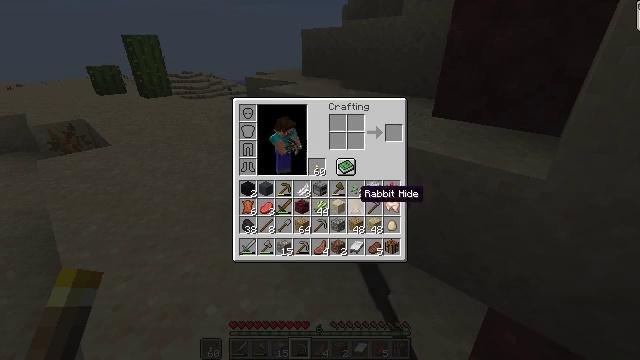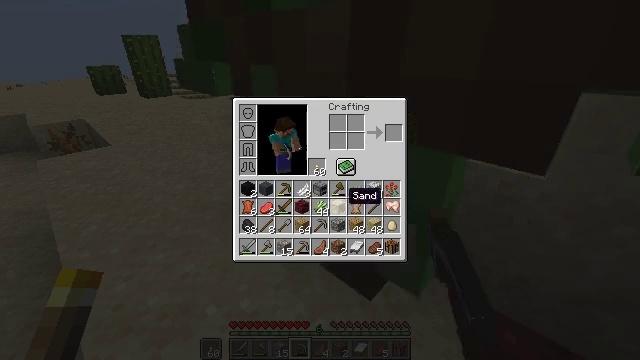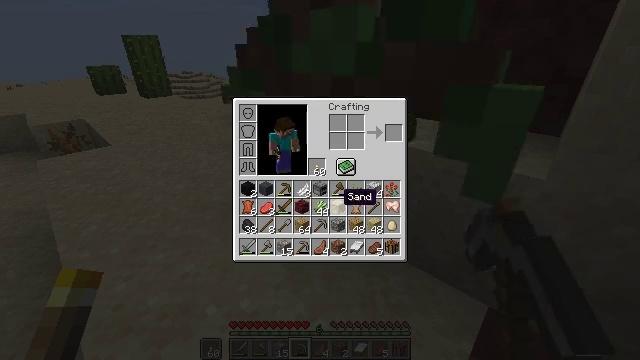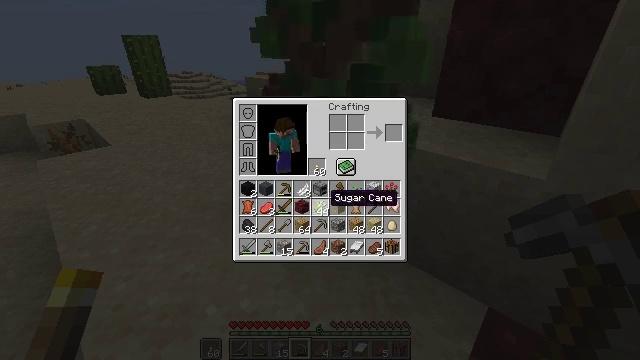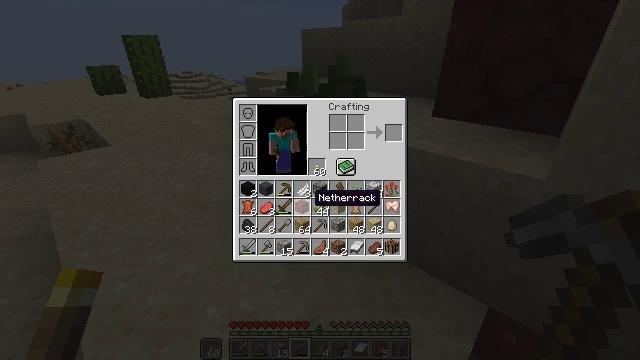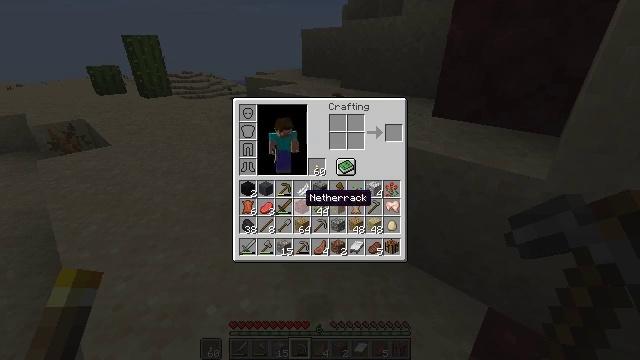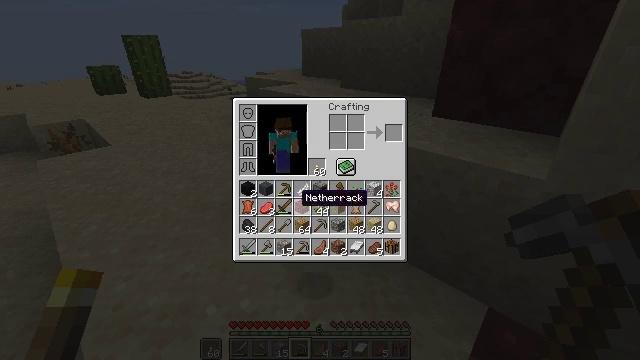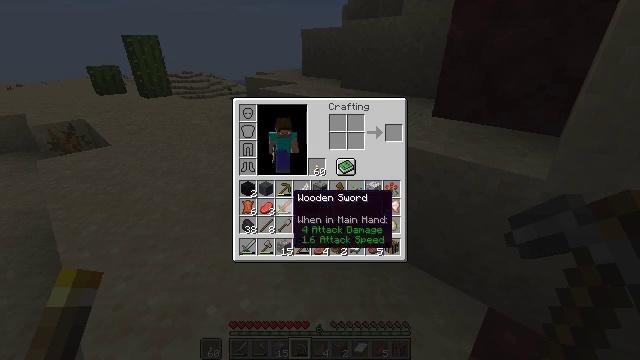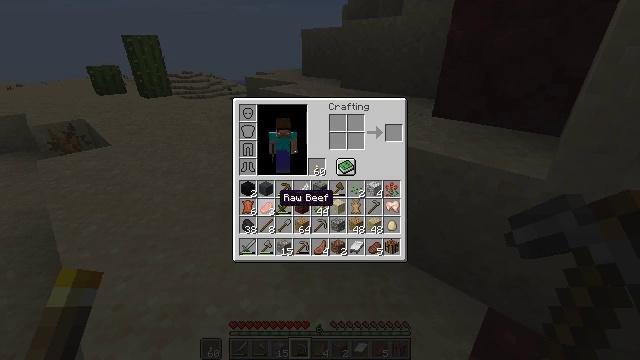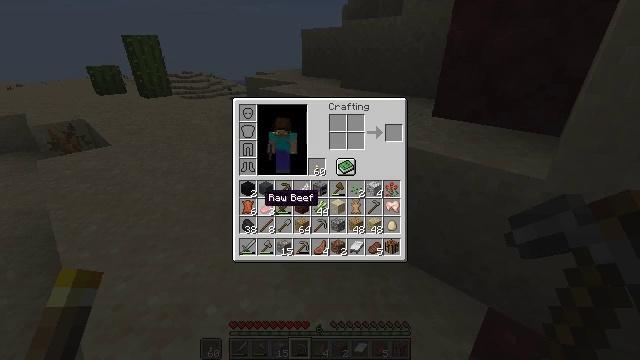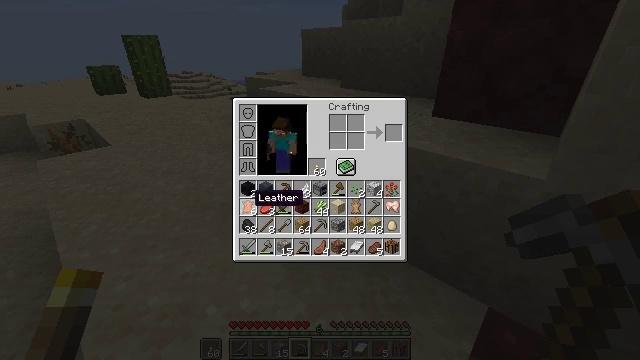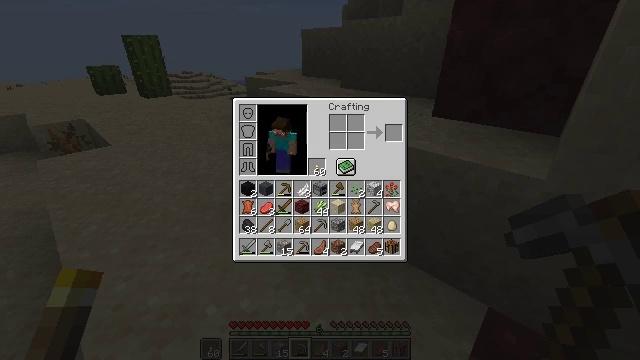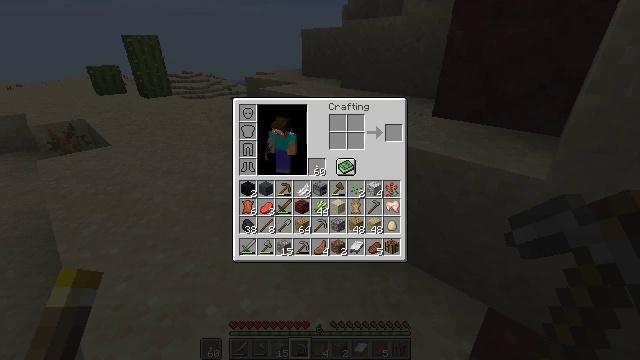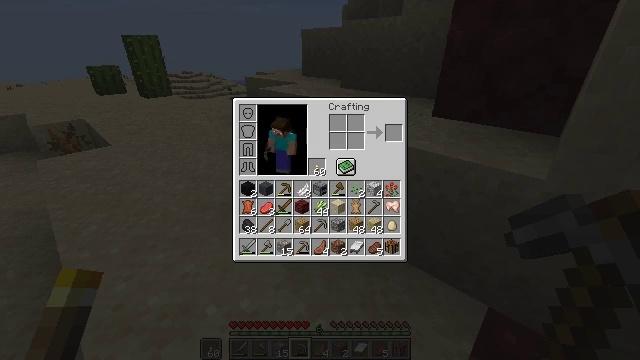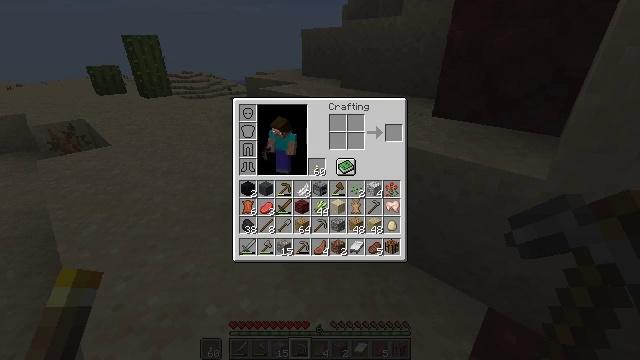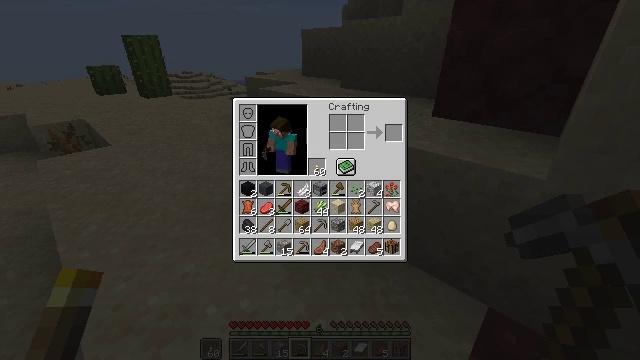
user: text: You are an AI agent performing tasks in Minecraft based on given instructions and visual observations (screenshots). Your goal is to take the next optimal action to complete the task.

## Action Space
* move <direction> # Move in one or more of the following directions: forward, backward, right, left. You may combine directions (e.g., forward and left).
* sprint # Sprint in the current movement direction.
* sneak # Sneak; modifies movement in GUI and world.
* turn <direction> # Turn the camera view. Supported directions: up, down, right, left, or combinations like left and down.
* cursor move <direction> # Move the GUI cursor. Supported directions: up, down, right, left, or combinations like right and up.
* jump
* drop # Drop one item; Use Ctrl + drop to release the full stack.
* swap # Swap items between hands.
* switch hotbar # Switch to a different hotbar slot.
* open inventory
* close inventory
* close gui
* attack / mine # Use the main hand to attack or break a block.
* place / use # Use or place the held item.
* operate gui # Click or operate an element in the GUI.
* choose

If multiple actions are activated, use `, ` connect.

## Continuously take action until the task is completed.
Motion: motion action
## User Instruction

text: Dig up netherrack with a pickaxe.
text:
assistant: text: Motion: cursor move left, open gui
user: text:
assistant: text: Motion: no_op
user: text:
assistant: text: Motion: cursor move left
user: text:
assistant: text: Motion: cursor move left
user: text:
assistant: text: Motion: cursor move left
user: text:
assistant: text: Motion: no_op
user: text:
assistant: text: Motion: cursor move left
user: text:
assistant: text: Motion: cursor move left
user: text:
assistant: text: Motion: cursor move left
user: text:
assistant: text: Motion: cursor move left
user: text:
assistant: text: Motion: cursor move left
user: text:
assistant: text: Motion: cursor move left
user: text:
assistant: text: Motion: cursor move left
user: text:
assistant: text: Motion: cursor move left
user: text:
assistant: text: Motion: cursor move left
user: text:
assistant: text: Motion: cursor move left
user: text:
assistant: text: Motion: no_op
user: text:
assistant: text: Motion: no_op
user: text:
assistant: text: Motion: no_op
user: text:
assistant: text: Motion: no_op
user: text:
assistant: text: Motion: no_op
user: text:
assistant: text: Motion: no_op
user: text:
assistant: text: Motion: no_op
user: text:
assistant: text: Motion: no_op
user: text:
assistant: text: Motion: no_op
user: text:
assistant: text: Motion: no_op
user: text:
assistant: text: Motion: no_op
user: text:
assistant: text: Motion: cursor move left
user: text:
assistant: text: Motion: cursor move left
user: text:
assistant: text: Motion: move forward, cursor move left